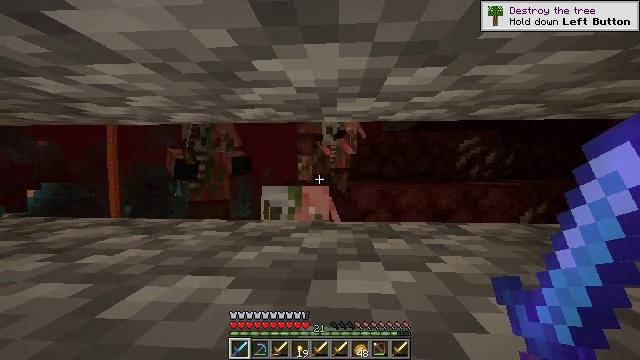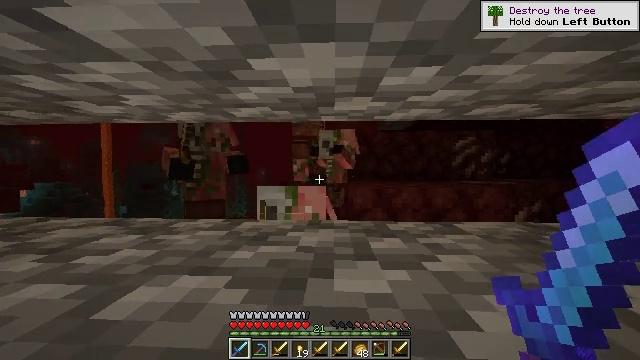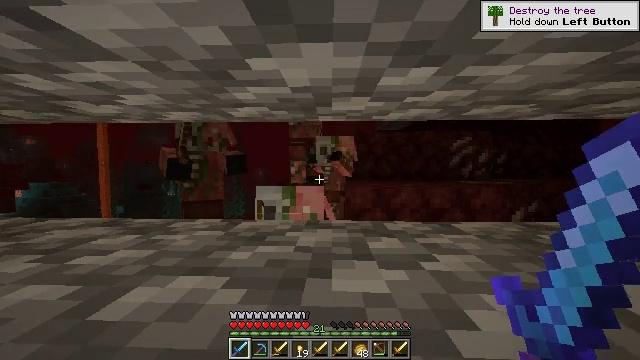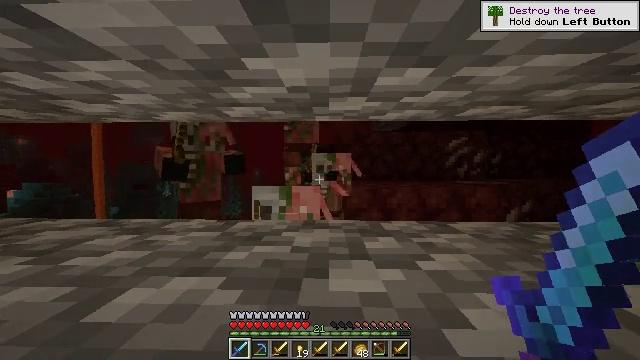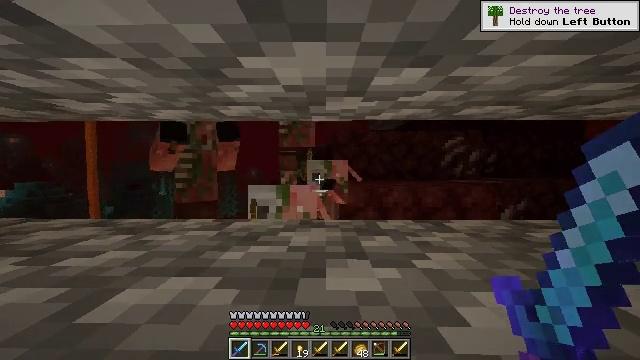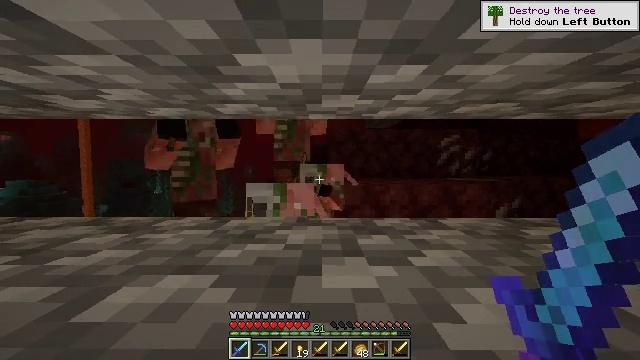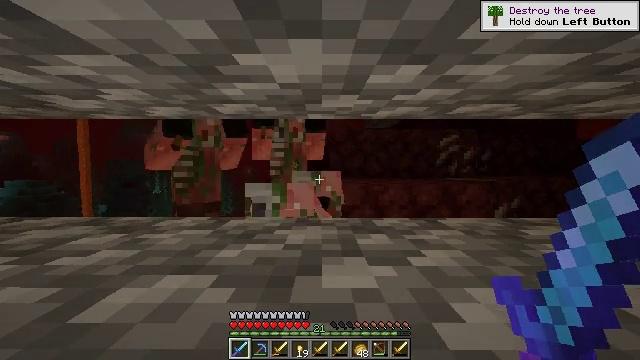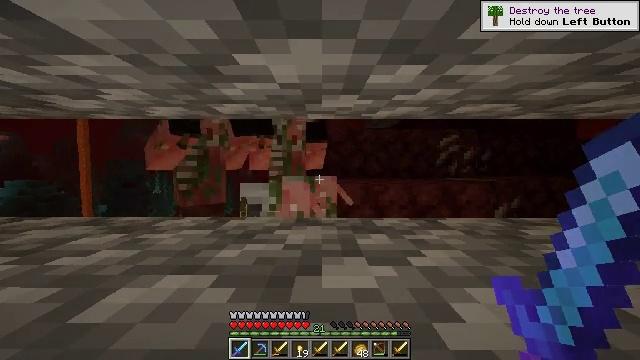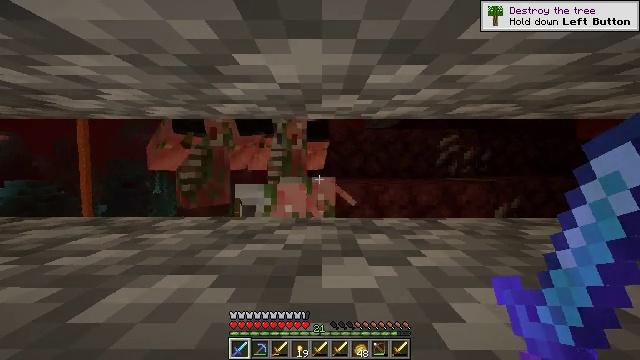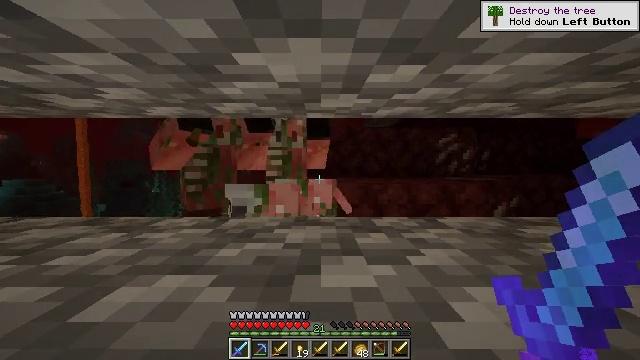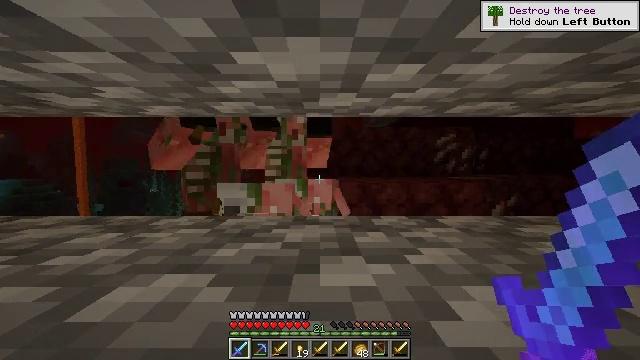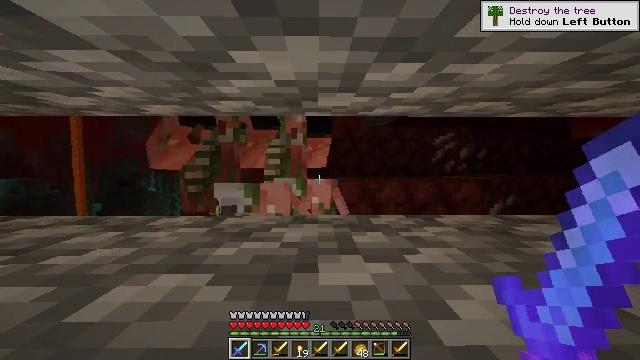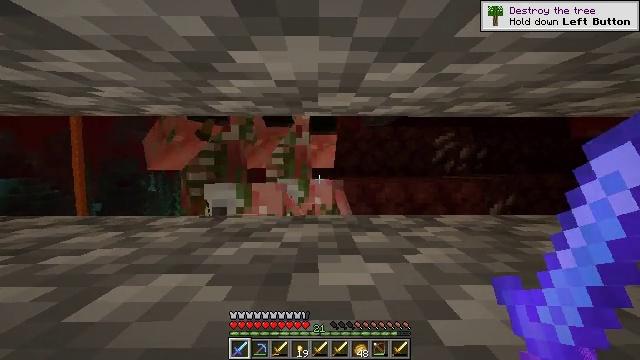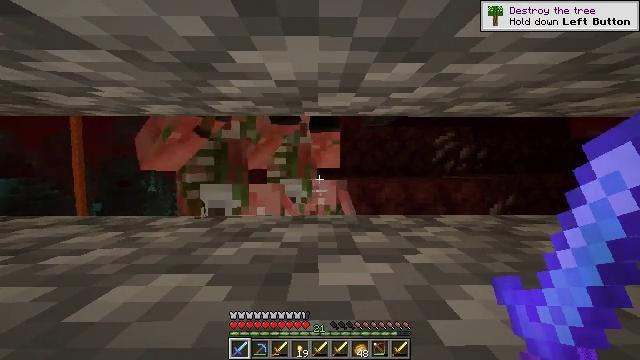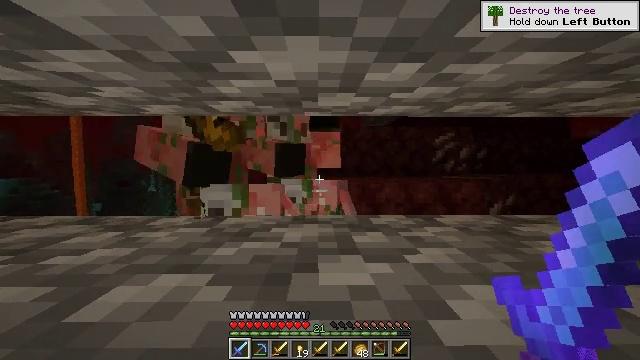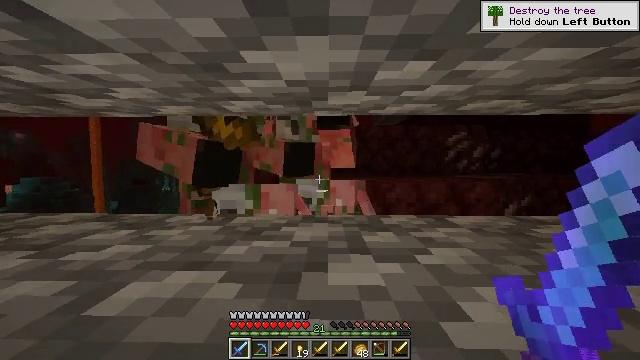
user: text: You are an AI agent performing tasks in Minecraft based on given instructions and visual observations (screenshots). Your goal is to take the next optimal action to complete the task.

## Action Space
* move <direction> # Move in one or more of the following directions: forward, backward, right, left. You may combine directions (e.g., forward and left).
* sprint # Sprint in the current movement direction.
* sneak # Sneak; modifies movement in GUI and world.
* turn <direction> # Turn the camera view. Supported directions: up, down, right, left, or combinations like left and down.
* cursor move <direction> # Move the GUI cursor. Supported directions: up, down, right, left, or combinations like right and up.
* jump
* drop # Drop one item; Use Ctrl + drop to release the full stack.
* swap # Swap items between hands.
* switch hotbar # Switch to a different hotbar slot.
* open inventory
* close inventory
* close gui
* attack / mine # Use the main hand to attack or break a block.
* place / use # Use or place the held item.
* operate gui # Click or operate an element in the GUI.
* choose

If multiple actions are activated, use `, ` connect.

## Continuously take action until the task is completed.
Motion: motion action
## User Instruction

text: Combat the zombified piglin.
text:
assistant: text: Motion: no_op
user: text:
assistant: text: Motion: no_op
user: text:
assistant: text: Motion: no_op
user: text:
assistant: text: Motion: no_op
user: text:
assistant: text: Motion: no_op
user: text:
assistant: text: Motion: no_op
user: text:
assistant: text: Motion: no_op
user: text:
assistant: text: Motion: no_op
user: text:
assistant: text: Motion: no_op
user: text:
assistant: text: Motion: no_op
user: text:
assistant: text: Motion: no_op
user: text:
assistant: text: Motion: no_op
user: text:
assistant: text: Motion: no_op
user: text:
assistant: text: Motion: no_op
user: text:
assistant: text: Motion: turn left
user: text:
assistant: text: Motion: turn left
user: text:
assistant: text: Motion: attack / mine
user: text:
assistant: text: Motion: attack / mine
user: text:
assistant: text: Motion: attack / mine
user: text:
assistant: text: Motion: no_op
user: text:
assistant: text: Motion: no_op
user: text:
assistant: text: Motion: no_op